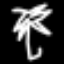
Label: palm tree